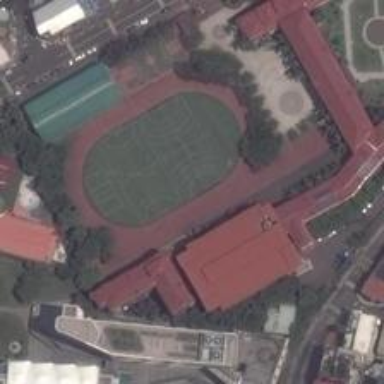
It is a well-equipped, beautifully landscaped field surrounded by a wide variety of buildings and busy streets .